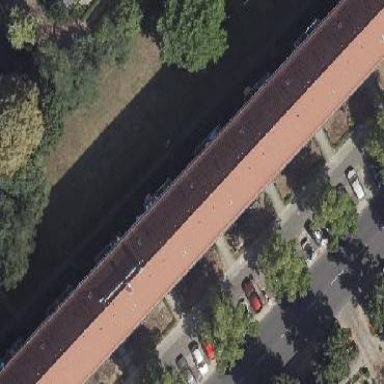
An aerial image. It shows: Hipped roof apartment building.